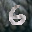
Label: 6